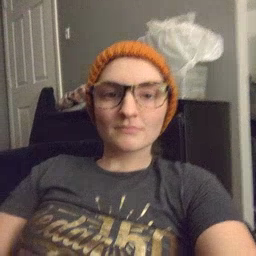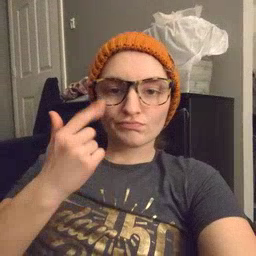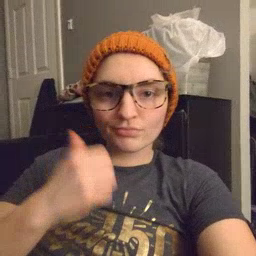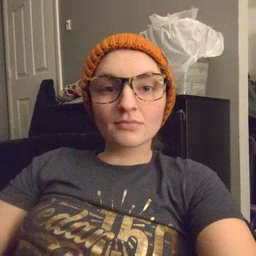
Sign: cry